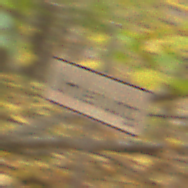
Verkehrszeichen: Umleitungsankuendigung
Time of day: MorningAfternoon
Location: Outdoor (Nature)
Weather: Overcast
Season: Autumn
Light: Natural